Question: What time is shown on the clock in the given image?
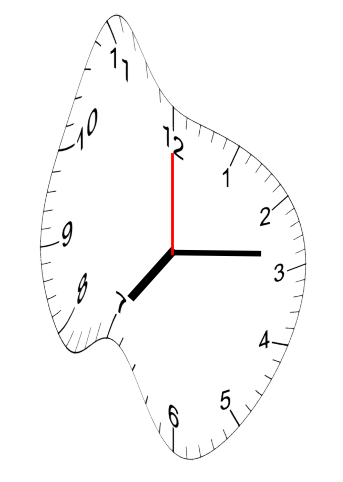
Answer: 07:14:00